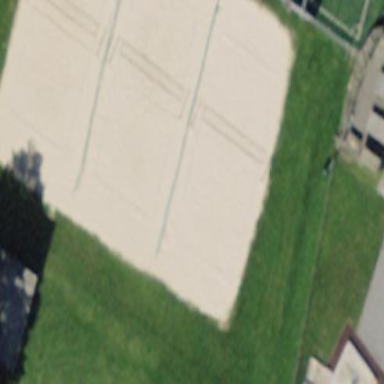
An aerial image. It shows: Pitch used for beach volleyball.